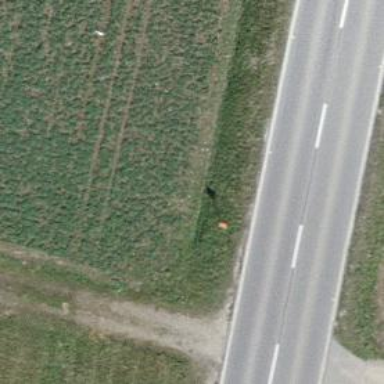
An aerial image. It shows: Aerial marker.